Question: Is there any custom calendar control for iPad that could help me create a schedule-view ? I just need the schedule view to make new appointments. This is what I want to accomplish :

Maybe you could give me some suggestion on how to approach this. I am new in iOS development so any suggestion is welcome.
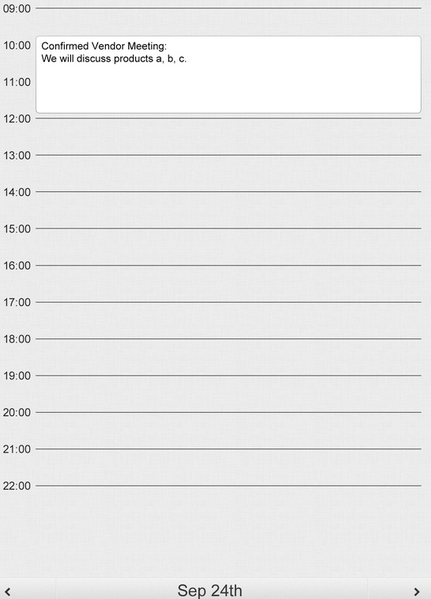
Answer: There are a lot of calendars on <URL>.
One of them seems to look like what you want : <URL>.

You may also look at :
- <URL>